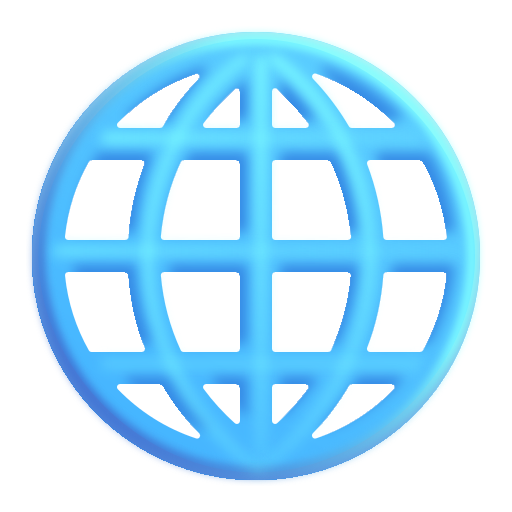
globe with meridians color